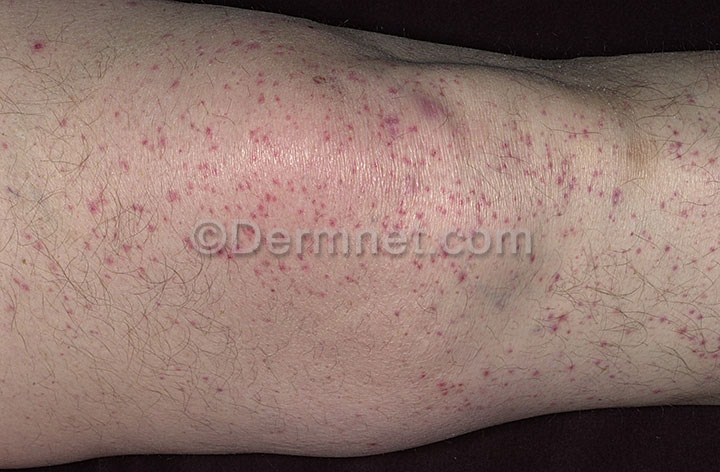
Disease: Vasculitis Photos